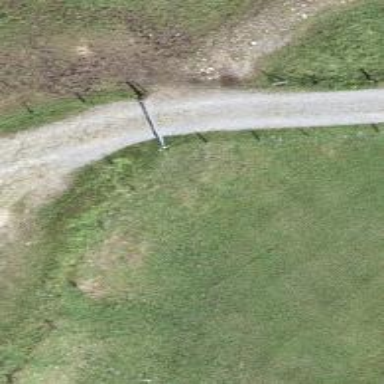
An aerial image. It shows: Gate.